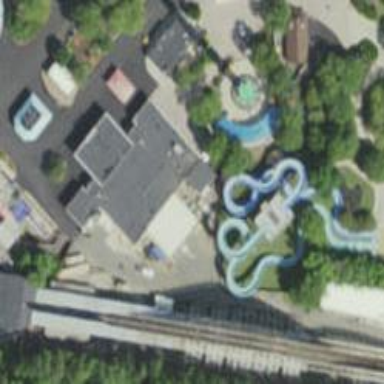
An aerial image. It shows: Water slide attraction.